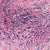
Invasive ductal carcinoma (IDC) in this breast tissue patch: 0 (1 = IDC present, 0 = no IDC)